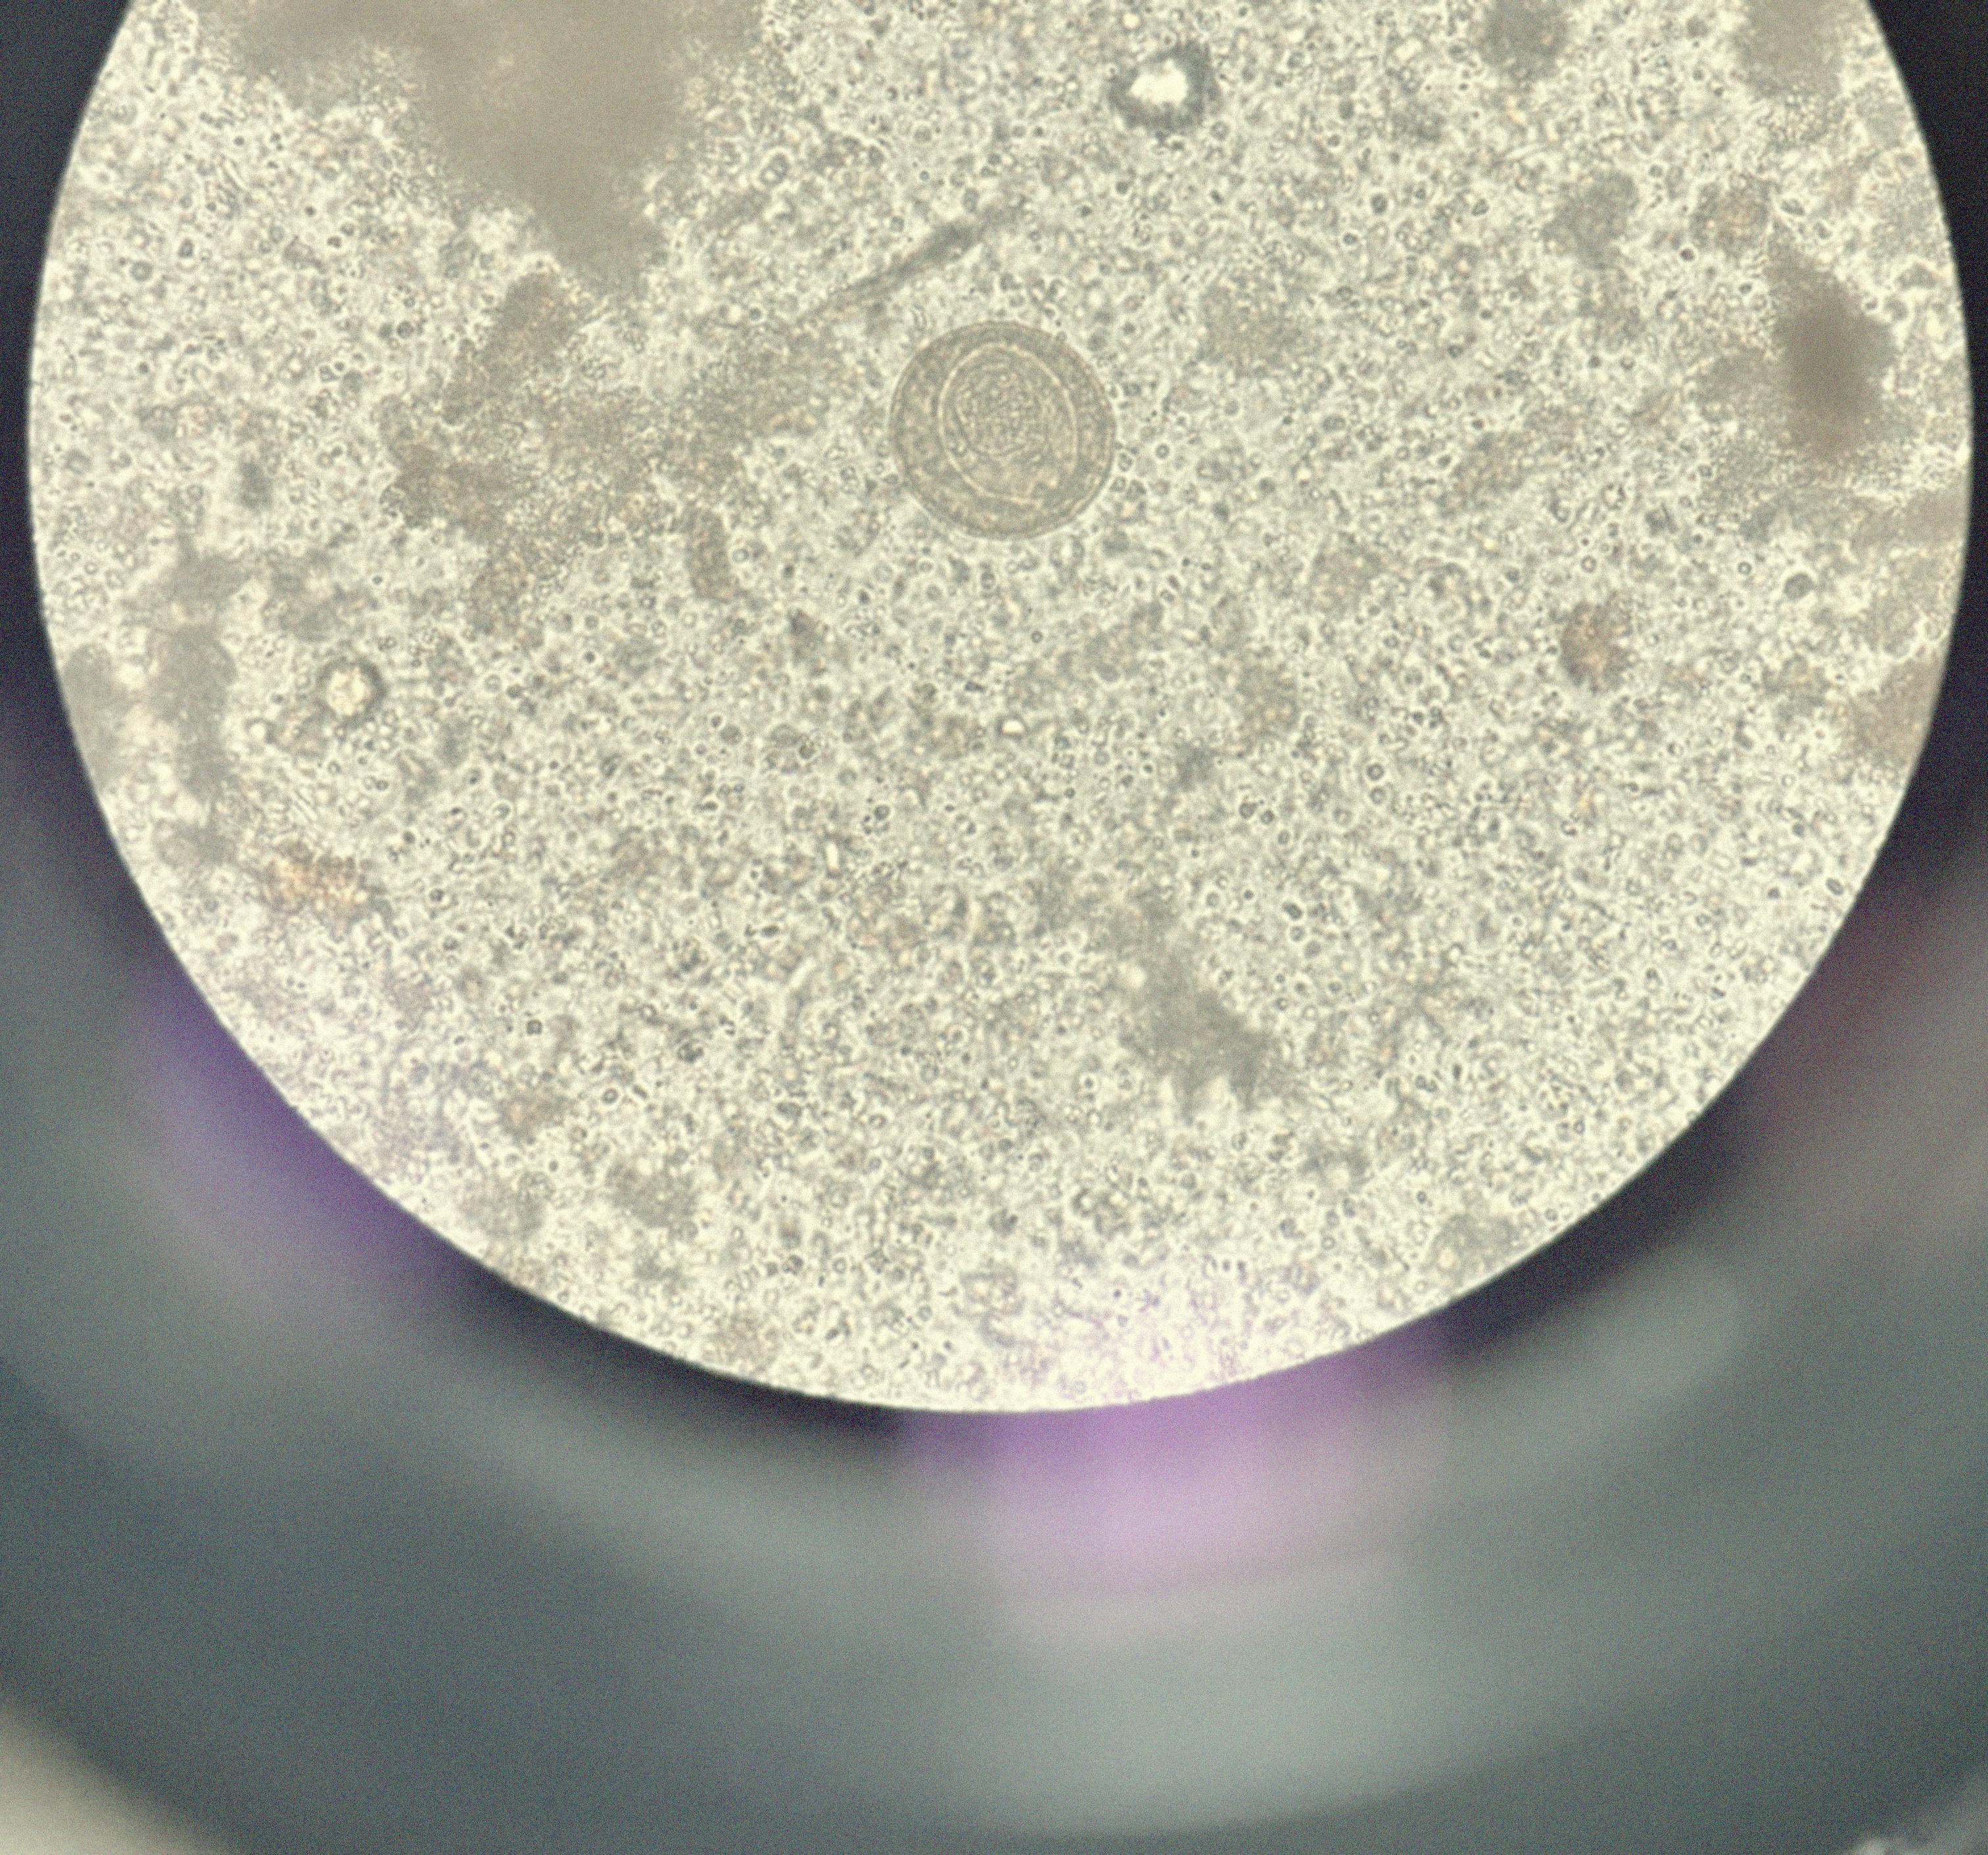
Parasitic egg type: Hymenolepis diminuta